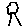
Label: tree